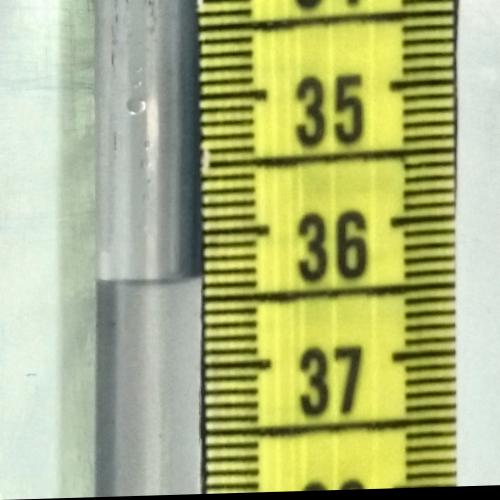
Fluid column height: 36.3 cm